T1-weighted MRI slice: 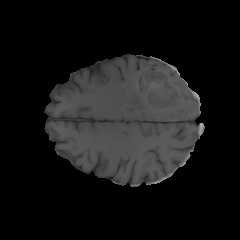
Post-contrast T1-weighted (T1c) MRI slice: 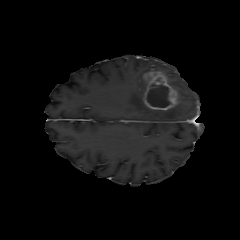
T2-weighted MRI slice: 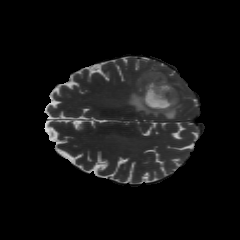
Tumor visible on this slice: yes